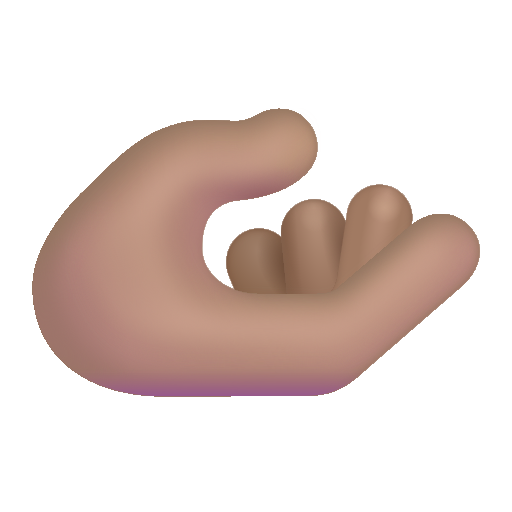
palm up hand color